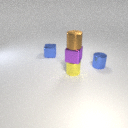
small yellow metal cylinder in front of small blue metal cube